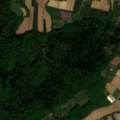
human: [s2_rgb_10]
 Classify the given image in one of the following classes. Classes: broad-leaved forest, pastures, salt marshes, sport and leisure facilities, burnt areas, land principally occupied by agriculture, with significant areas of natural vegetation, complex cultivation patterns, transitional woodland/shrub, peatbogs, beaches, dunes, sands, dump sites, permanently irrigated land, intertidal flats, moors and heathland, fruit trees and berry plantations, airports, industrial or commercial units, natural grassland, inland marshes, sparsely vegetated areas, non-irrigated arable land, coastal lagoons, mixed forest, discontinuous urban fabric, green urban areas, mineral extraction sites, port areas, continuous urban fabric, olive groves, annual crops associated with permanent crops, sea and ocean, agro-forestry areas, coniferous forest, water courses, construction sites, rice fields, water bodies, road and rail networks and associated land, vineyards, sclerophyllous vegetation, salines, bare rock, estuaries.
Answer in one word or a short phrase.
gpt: non-irrigated arable land, complex cultivation patterns, broad-leaved forest, mixed forest